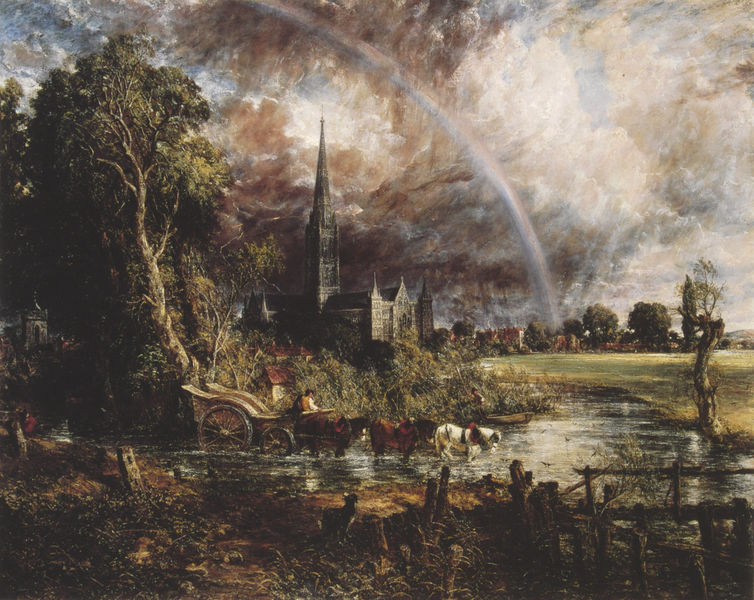
Titel: Salisbury Cathedral from the Meadows
Künstler: John Constable
Standort: London
Institution: National Gallery
Schlagwörter: baum, blau, gemälde, gewitter, himmel, mann, rubens, wasser, weiß, wolken, bäume, fluss, grün, kirchturm, landschaft, menschen, see, stadt, ufer, äste, bewegung, braun, bunt, holz, licht, schwarz, strasse, dach, gras, haus, hund, rot, tiere, weg, wiese, wolke, zaun, trinken, spitze, ast, dämmerung, erde, feld, häuser, natur, pfähle, spiegelung, stamm, vögel, weide, wind, brücke, büsche, gatter, kirche, sonne, land, pflanzen, england, gotik, rosa, karren, kirchturmspitze, pferde, reiter, räder, turm, bewegt, reiten, düster, ansicht, bogen, ort, acker, dorf, dächer, vegetation, herbst, kutsche, speichen, arbeiter, rad, wagen, constable, steg, turner, unwetter, spitz, glanz, pfosten, regen, vanitas, katze, kloster, dom, flusslandschaft, kutscher, schimmel, kathedrale, gotisch, kapelle, tränke, seeufer, überschwemmung, pferdegespann, arbre, ciel, paysage, stumpf, peinture, bau, koch, cheval, pflöcke, chevaux, engalnd, clocher, ville, fuhrwerk, kriche, regenbogen, arc, cathedrale, nuage, église, arbres, furt, arc en ciel, gotische kathedrale, peche, tich, rivière, überqueren, führer, regenbögen, vierspänner, äaste, bateau, pferdefuhrwerk, kirchtrum, gainsborough, salisbury, weisses pferd, sechsspänner, voiture, cheveaux, braune pferde, kirchtutm, kutschenräder, salesbury, salisburry, caleche, cheveau, en